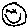
Label: smiley face